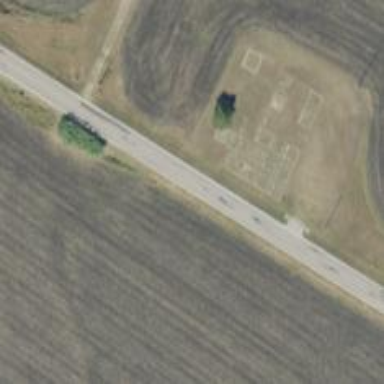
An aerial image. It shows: Cemetery.